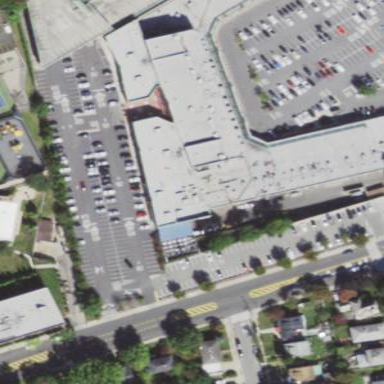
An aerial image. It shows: Retail building.